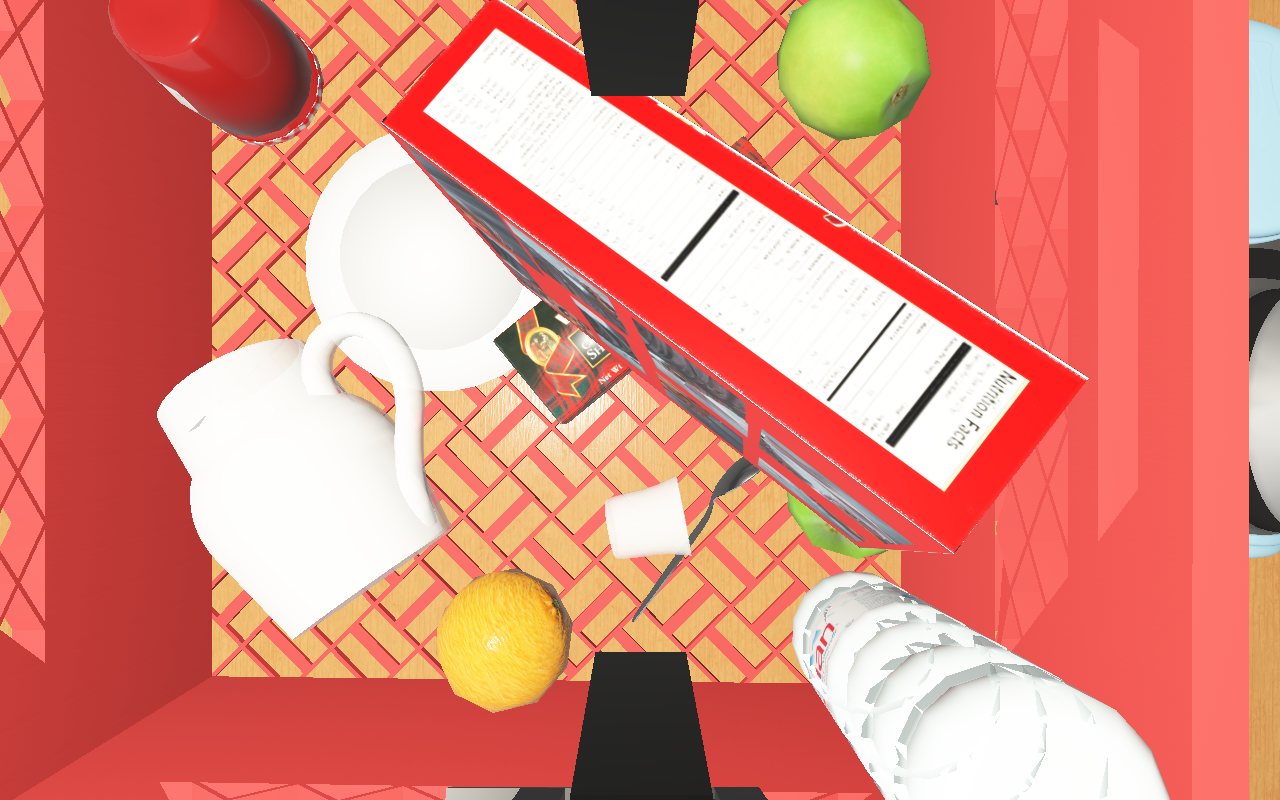
Objects in the scene:
carafe
apple
apple
orange
glass
cereal box
biscuit box